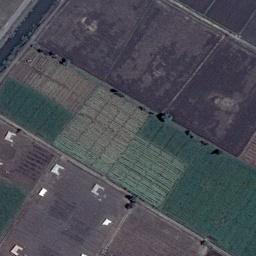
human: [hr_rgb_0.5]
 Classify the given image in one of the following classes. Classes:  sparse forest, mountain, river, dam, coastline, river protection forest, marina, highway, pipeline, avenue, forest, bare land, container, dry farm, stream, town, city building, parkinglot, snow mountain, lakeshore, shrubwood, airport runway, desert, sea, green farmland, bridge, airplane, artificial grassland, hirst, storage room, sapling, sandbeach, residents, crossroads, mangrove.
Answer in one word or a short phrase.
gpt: green farmland